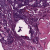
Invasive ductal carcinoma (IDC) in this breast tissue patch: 0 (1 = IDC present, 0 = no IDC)